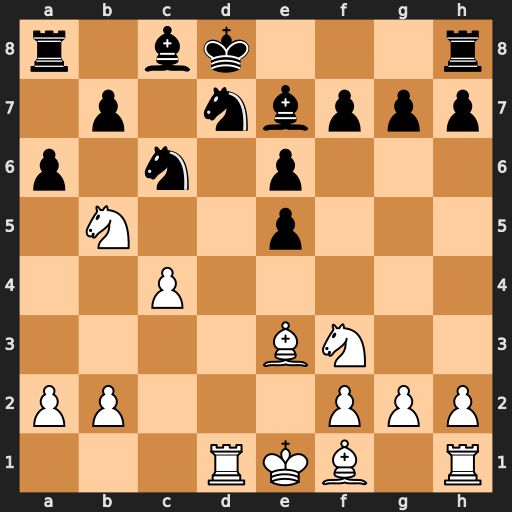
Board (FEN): r1bk3r/1p1nbppp/p1n1p3/1N2p3/2P5/4BN2/PP3PPP/3RKB1R
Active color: w
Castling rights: K
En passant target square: -
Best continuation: Bb6+ Ke8 Nc7+